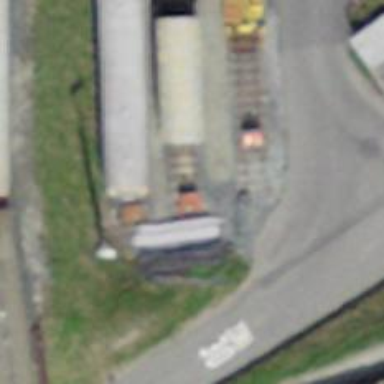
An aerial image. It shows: Railway buffer stop.